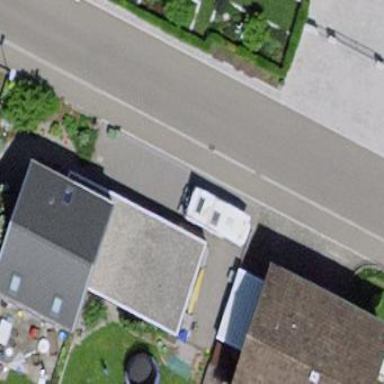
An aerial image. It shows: View of roof of building.